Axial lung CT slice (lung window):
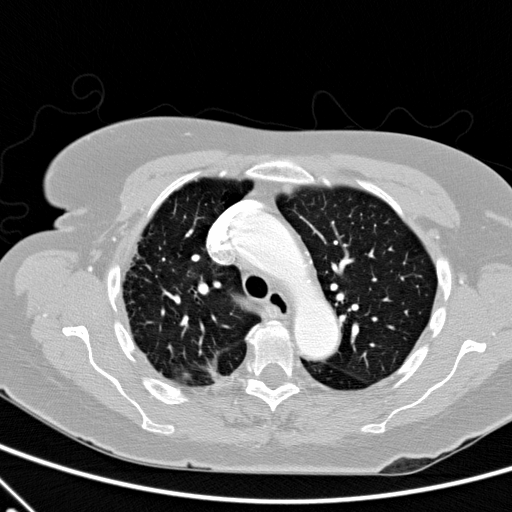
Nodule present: yes
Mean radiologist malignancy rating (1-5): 2